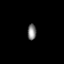
Tissue: lung
Cell type: Epithelial cells
Senescence score: 0.05248
Nuclear area (px): 139
Mean DAPI intensity: 125.964